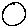
Label: moon